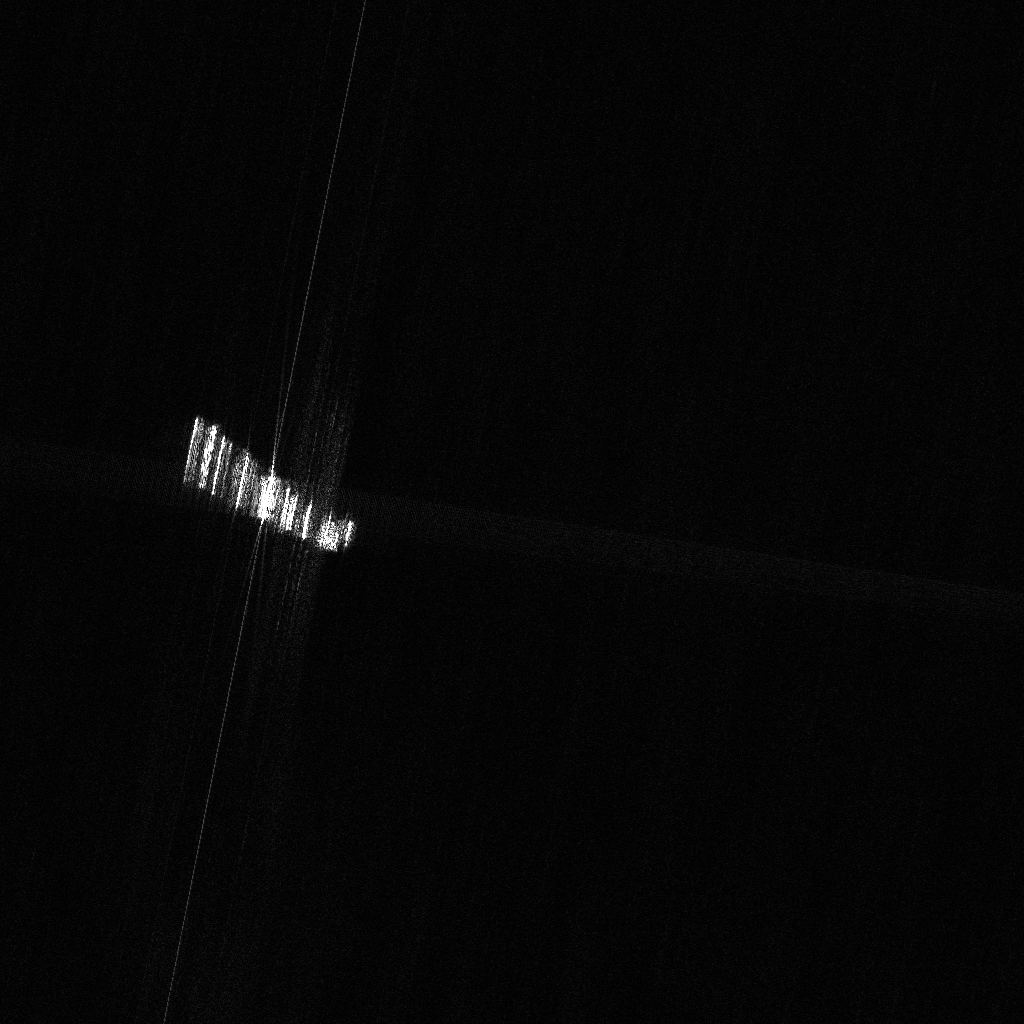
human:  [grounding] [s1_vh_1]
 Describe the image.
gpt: In the satellite image, there is  <ref>1 large cell-container </ref> <box>[[15, 44, 36, 51, 30]]</box> located at left.